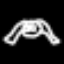
Label: frog